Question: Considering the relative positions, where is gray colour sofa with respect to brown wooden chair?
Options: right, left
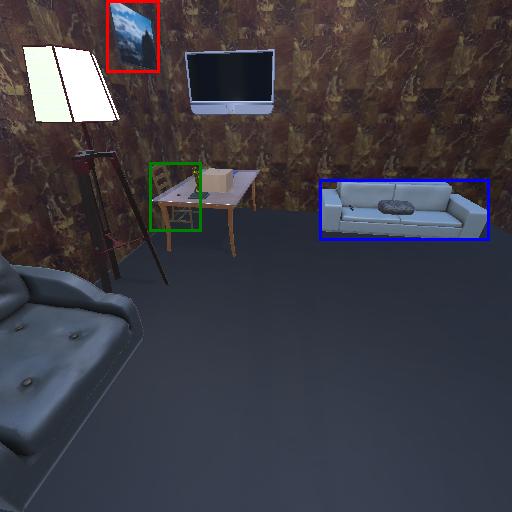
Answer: right